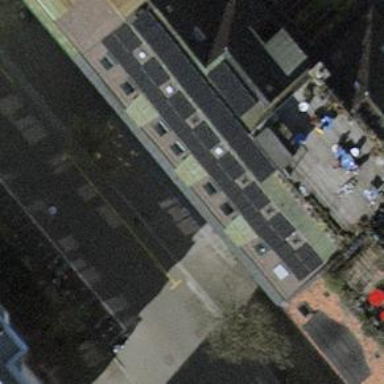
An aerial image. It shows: Commercial building used for residential purposes.